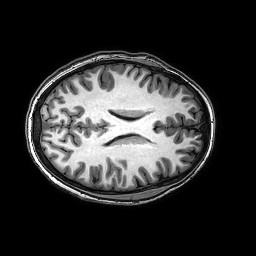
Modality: T1w
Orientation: axial
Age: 25
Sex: male
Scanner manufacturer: philips
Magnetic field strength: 3 T
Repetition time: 0.008179 s
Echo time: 0.00374 s